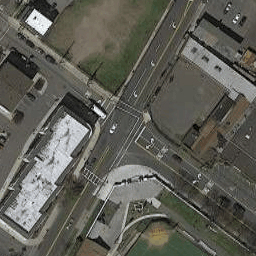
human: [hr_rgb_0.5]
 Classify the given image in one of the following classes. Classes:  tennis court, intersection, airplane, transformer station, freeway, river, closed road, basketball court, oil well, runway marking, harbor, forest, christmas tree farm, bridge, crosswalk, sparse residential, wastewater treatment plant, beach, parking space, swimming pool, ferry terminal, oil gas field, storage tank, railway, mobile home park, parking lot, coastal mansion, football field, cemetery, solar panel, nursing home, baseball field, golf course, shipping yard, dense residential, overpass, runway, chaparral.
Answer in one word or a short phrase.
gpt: intersection